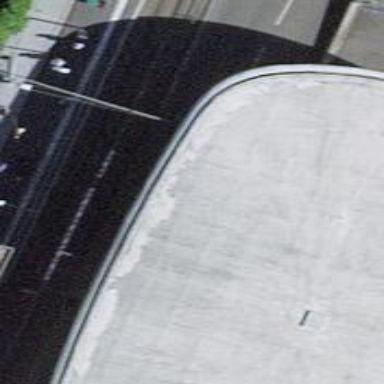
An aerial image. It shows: Border control barrier.